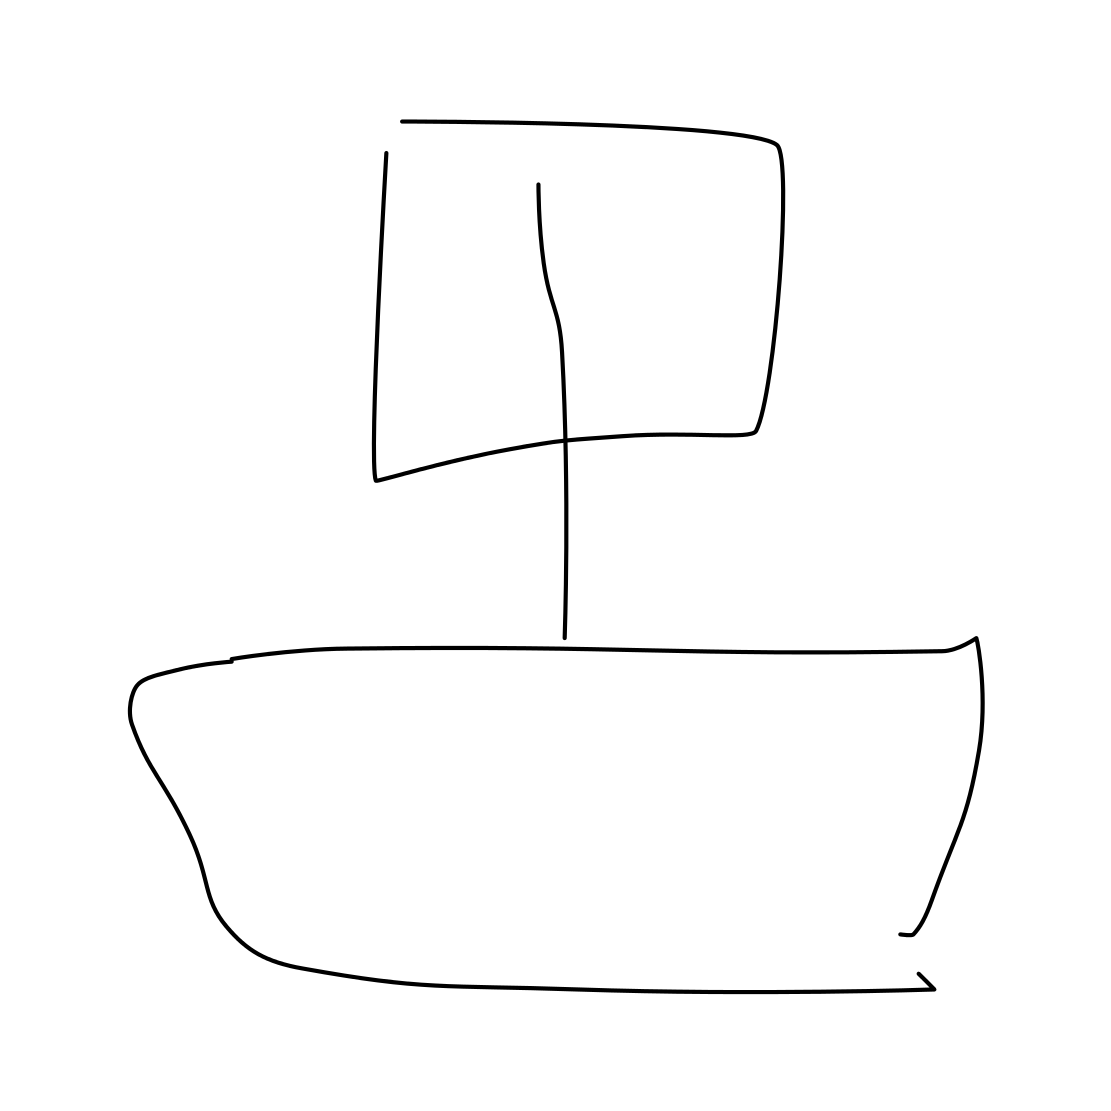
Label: ship